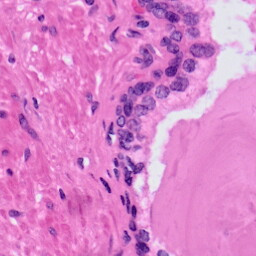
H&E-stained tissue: Prostate